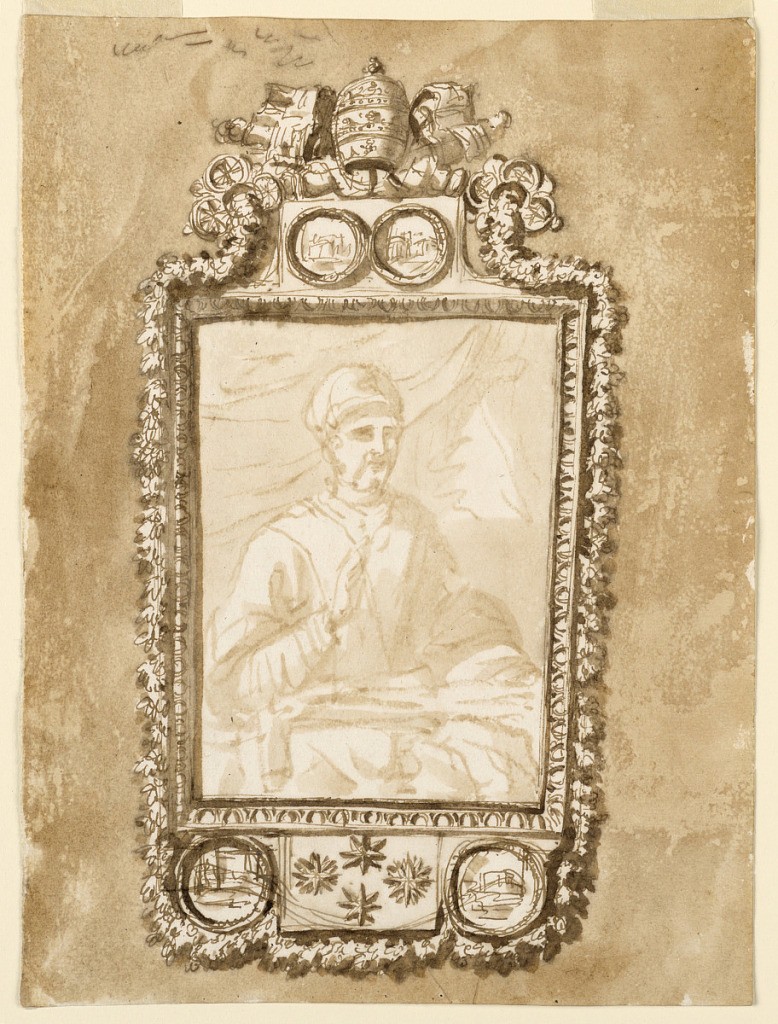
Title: Frame
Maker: Giuseppe Barberi, Italian, 1746–1809
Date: ca. 1785
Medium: Pen and brown ink, brush and brown wash on off-white laid paper, lined
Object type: Drawing
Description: An oblong molded frame has in the middle on top and below panels. In the upper one are two circular medallions with structures. Above lie the keys and the tiara. From the keys hang a garland around the frame. In the panel below are two eight-pointed and two multi-pointed stars. Laterally are two medallions similar to those above. Colored background.